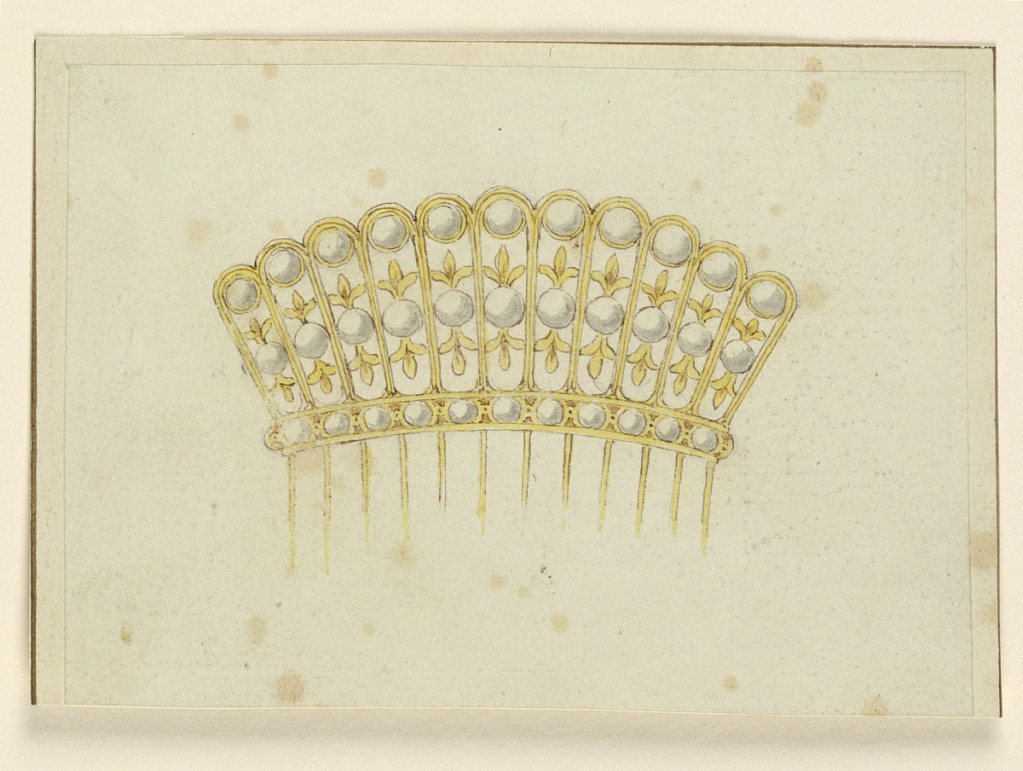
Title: Design for Cresting of a Comb
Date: early 19th century
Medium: Pen and ink, brush and sepia wash, yellow, light gray watercolor on light green paper
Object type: Drawing
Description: Horizontal rectangle. Design for cresting of a comb intended to be executed in gilded metal and pearls. High and narrow ovals have in top a diamond or pearl and in the center a diamond or pearl between two three-leaves. Design repeats twelve times.